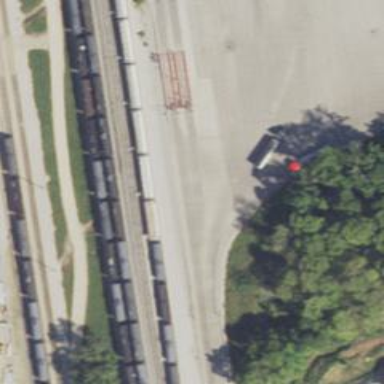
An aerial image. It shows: Railway yard in service.